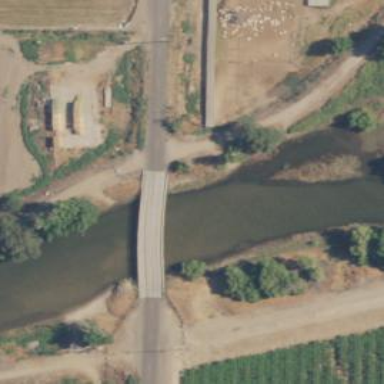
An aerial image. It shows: Unclassified road on bridge.